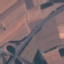
Label: Highway